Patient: sex F, age 51
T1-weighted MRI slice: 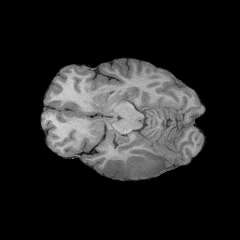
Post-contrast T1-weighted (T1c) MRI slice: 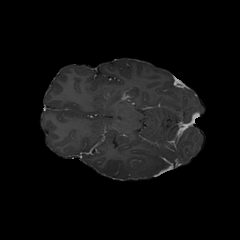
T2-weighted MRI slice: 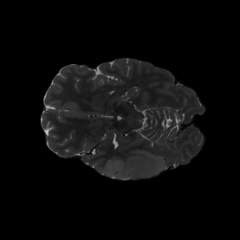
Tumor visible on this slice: yes
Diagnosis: Astrocytoma, IDH-wildtype
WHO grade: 3